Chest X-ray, PA view. Patient: 64 years old, sex F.
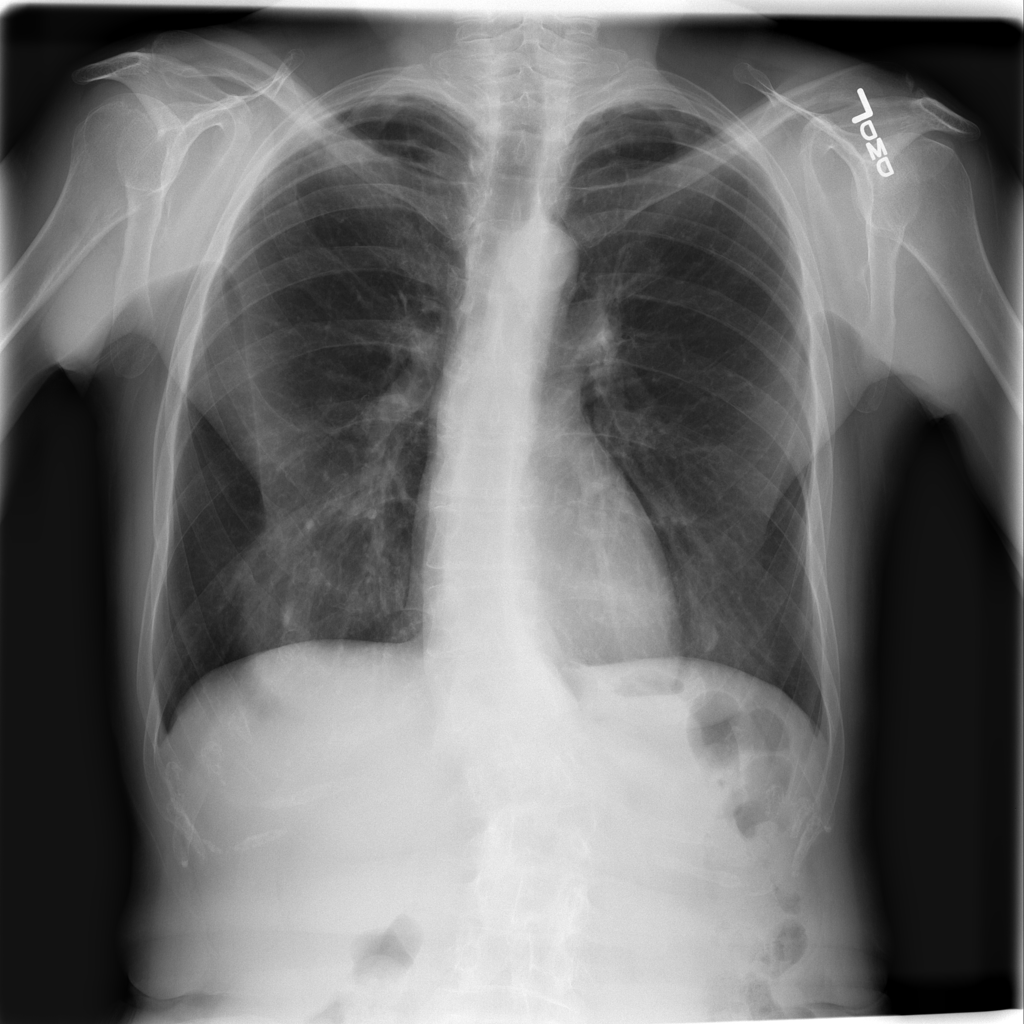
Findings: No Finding